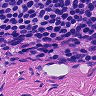
Metastatic tissue present: no